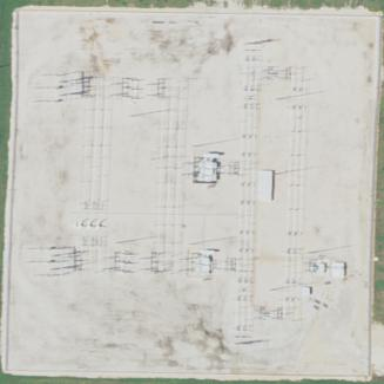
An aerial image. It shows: Transmission level substation.